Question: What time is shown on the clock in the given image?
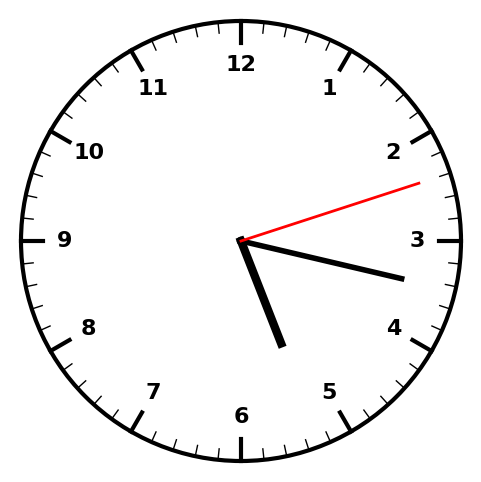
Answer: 05:17:12